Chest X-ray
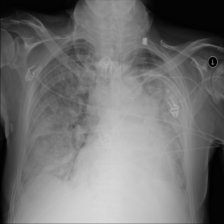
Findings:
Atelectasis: negative
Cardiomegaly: negative
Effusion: negative
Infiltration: positive
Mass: negative
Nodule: negative
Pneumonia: negative
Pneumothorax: negative
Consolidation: negative
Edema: positive
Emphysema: negative
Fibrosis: negative
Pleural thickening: negative
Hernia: negative